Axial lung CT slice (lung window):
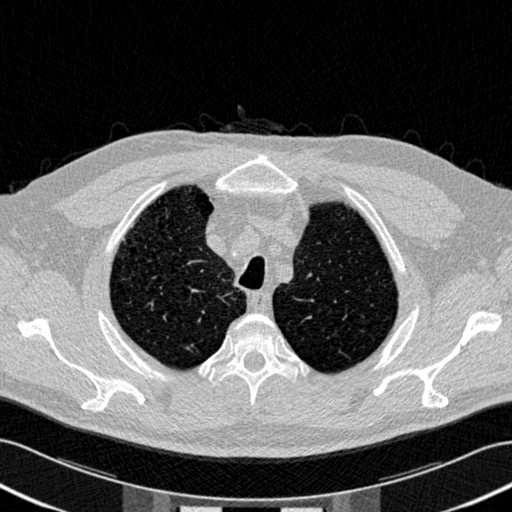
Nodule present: no